Question: First off, here is what my .xlsx timeseries data looks like:

and here is how I'm reading it:
'''
def loaddata(filepaths):
t1 = time.clock()
for i in range(len(filepaths)):
xl = pd.ExcelFile(filepaths[i])
df = xl.parse(xl.sheet_names[0], header=0, index_col=2, skiprows=[0,2,3,4], parse_dates=True)
df = df.dropna(axis=1, how='all')
df = df.drop(['Decimal Year Day', 'Decimal Year Day.1', 'RECORD'], axis=1)
df.index = pd.DatetimeIndex(((df.index.asi8/(1e9*60)).round()*1e9*60).astype(np.int64)).values
if i == 0:
dfs = df
else:
dfs = concat([dfs, df], axis=1)
t2 = time.clock()
print "Files loaded into dataframe in %s seconds" %(t2-t1)
return dfs
files = ["London Lysimeters corrected 5min.xlsx"]
data = loaddata(files)
'''
What I need to be able to do is read the column labels AND units (row 2 and 3) as well as the values into a pandas dataframe, and be able to access the labels and units row as a list of strings. I can't seem to figure out how to load up both row 2 and 3 and have the time read in correctly into pandas datetimeindex, but it works fine if I only upload the labels. Also I've looked everywhere and can't figure out how to get the column headers as a list.
I would appreciate it if anyone could help with either of these issues.
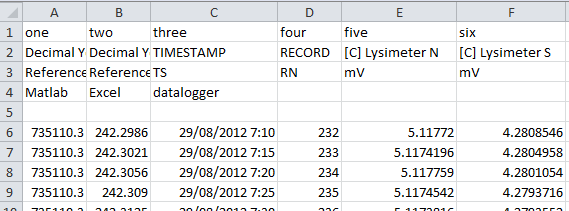
Answer: First of all, get rid of that 'for i in range(len(filepaths))'! The pythonic way is 'for i, filepath in enumerate(filepaths)'. <URL>'.
I think your two problems are related. If I'm reading your code correctly, when you include row 2 and 3 the dates can't be parsed since the timestamp column isn't homogenous. It's not all timestamps.
You could use a <URL>:
'''
In [7]: df_header = pd.read_csv('test.csv', nrows=2, index_col='three')
In [8]: df_header
Out[8]:
one two four
three
Timestamp Decimal Decimal record
ts ref ref rn
In [9]: df_data = pd.read_csv('test.csv', names=df_header.columns,
...: skiprows=4, parse_dates=True, index_col=2)
In [10]: df_data
Out[10]:
one two four
2012-08-29 07:10:00 32.1 32.0 232
2012-08-29 09:10:00 1.1 1.2 233
In [11]: cols = pd.MultiIndex.from_tuples([tuple([x] + df_header[x].tolist())
....: for x in df_header])
In [12]: cols
Out[12]:
MultiIndex
[one Decimal ref, two Decimal ref, four record rn ]
In [14]: df_data.columns = cols
In [15]: df_data
Out[15]:
one two four
Decimal Decimal record
ref ref rn
2012-08-29 07:10:00 32.1 32.0 232
2012-08-29 09:10:00 1.1 1.2 233
'''
This should get you to the point in your code where you start dropping columns and start concatenating. Also take a look at the <URL>. You might be able to use the 'parse_cols' argument with a list of ints to avoid dropping columns later.
Oh and you can get the list of strings with 'df_data.columns.tolist()'